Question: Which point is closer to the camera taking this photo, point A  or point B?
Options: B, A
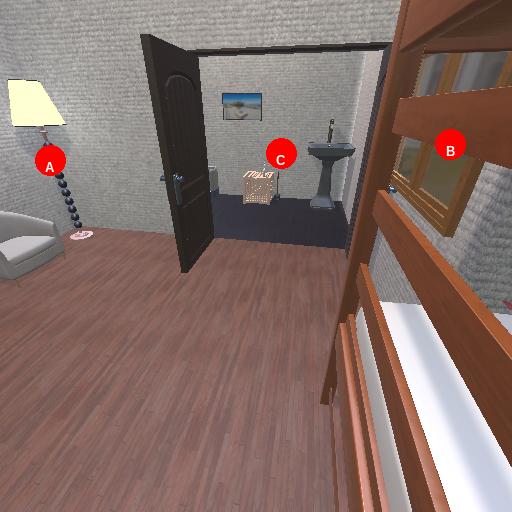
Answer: B